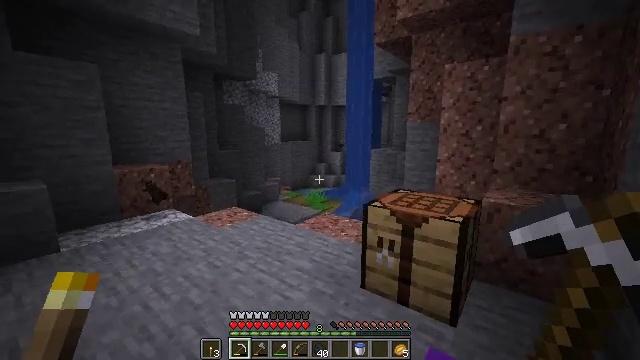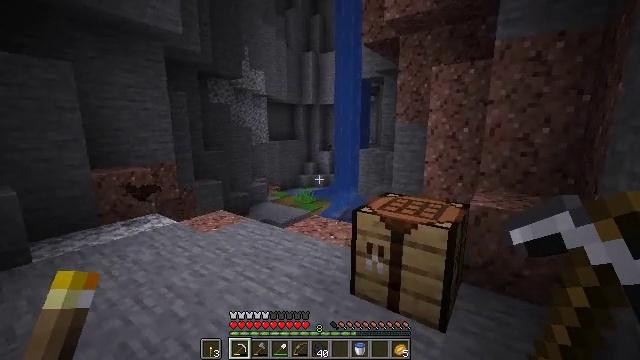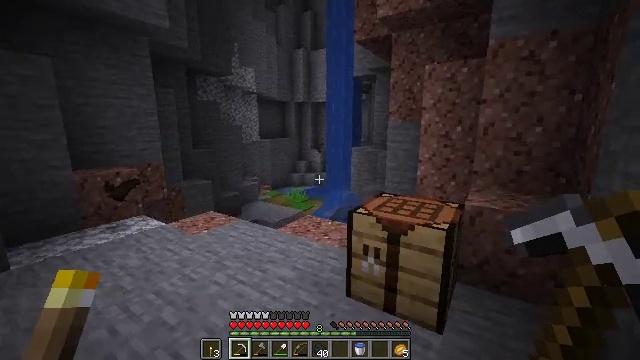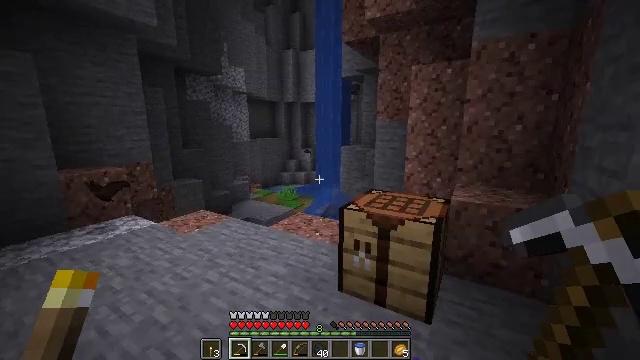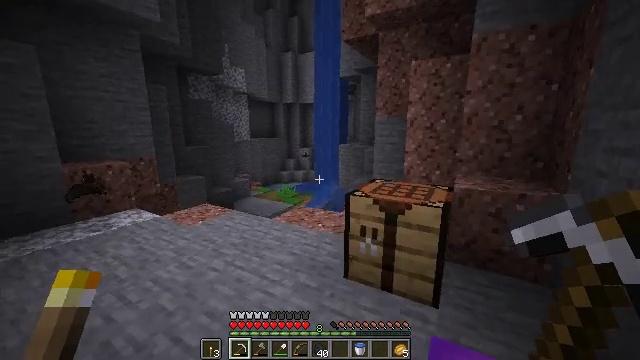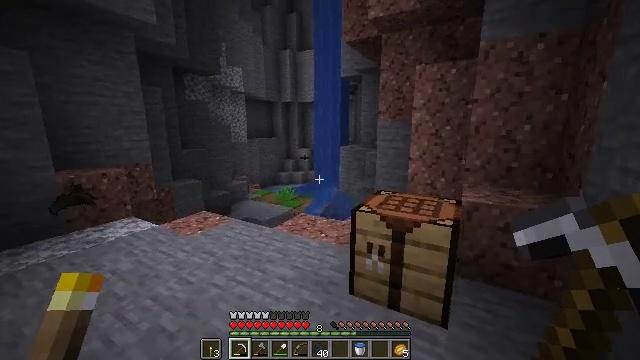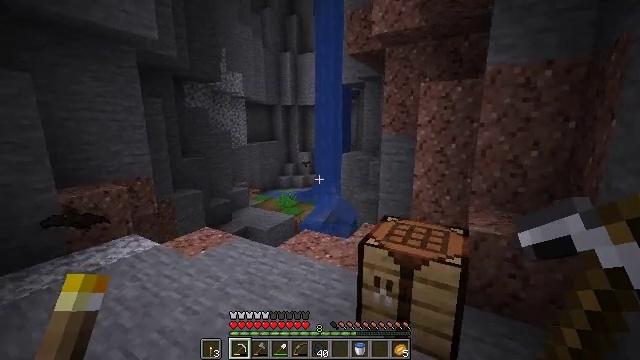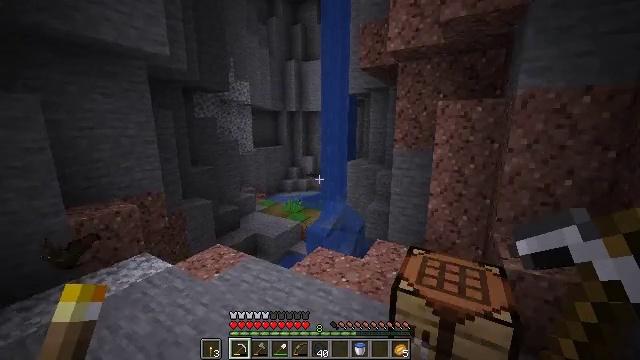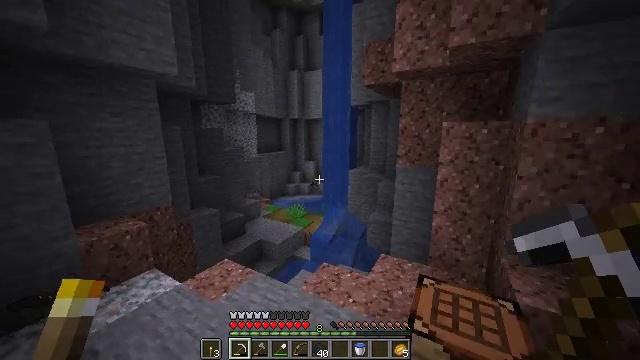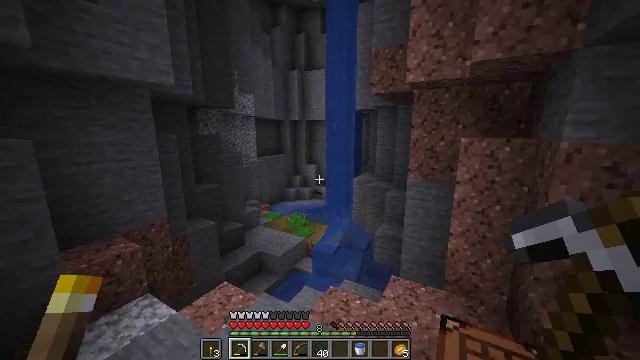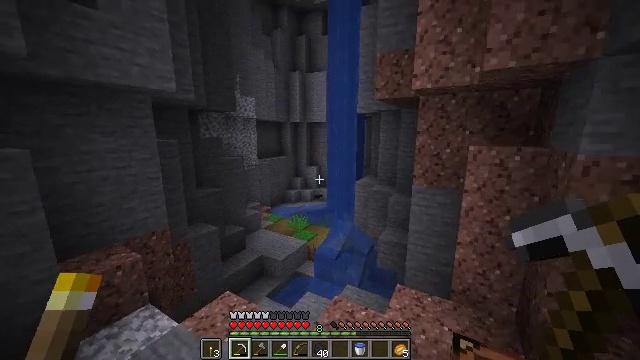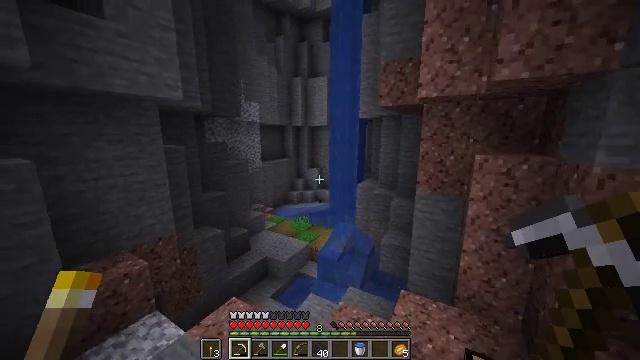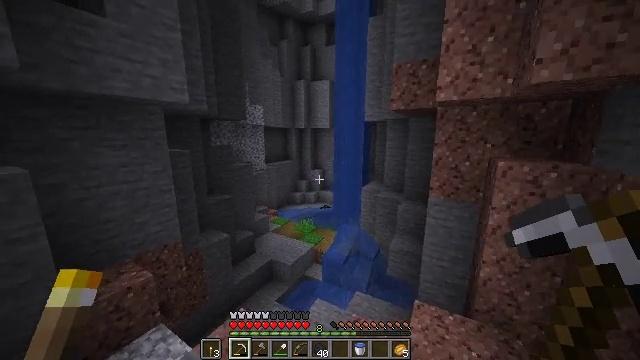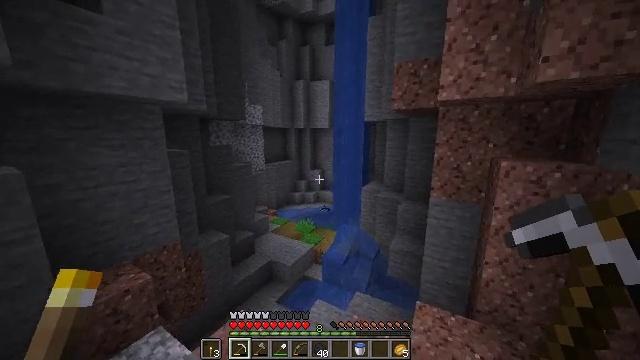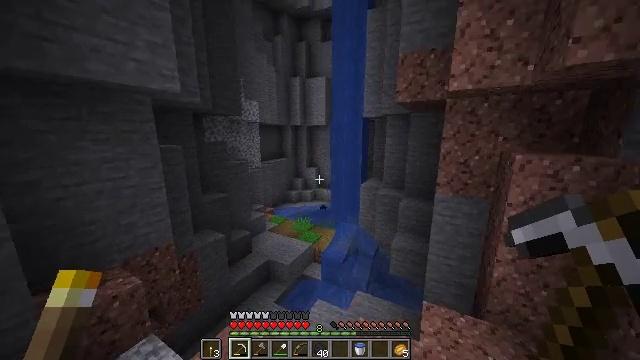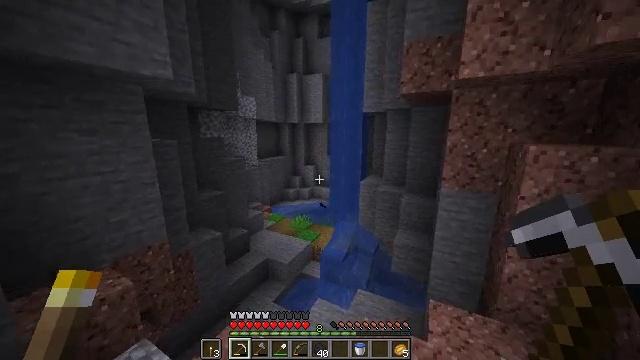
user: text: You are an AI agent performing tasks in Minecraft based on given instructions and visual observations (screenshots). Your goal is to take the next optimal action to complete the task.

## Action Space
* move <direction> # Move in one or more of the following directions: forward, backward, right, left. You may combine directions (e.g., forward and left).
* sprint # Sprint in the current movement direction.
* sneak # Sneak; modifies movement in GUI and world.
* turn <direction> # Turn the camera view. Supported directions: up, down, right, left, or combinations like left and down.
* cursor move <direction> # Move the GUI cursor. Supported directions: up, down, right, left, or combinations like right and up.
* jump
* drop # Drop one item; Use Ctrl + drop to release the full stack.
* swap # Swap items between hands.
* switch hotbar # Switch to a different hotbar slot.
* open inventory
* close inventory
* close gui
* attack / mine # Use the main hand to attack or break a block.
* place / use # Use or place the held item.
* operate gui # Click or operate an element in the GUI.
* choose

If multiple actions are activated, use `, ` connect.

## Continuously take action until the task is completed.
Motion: motion action
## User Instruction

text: Trim the tree by mining oak leaves.
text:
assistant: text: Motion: move forward and move left, sprint, turn right, jump
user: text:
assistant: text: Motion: move forward and move left, sprint, turn right, jump
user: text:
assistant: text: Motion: move forward and move left, sprint, turn right, jump
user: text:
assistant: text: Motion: move forward and move left, sprint, jump
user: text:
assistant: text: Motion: move forward and move left, sprint, jump
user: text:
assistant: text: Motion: move forward and move left, sprint, jump
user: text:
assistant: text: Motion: move forward and move left, sprint, jump
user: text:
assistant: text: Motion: move forward and move left, sprint, jump
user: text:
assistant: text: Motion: move forward and move left, sprint, jump
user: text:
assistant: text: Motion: move forward and move left, sprint, jump
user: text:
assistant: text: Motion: move forward and move left, sprint
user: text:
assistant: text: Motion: move forward and move left, sprint
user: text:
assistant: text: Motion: move forward, sprint
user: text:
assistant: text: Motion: move forward, sprint, turn right
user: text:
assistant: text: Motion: move forward, sprint
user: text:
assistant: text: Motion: move forward, sprint
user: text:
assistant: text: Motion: move forward, sprint, turn right and down
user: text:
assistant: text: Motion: move forward, sprint, turn right and down
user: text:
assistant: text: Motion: move forward, sprint, turn right and down
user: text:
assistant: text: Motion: move forward, sprint, turn right and down
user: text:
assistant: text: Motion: move forward, sprint
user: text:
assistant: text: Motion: move forward, sprint
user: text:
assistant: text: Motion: move forward, sprint, turn right and down
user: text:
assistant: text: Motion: move forward, sprint, turn right and down
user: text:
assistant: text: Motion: move forward, sprint, turn right and down
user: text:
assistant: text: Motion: move forward, sprint, turn right and down
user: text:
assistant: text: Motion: move forward, sprint
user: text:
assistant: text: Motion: move forward, sprint
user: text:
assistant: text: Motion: move forward, sprint
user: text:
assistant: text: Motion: move forward, sprint